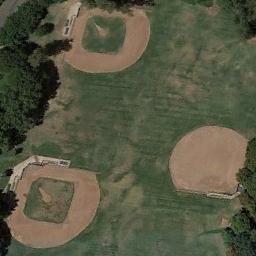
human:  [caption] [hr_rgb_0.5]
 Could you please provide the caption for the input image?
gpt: The baseball field is surrounded by trees .

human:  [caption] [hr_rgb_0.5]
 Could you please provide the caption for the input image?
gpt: Three baseball diamonds surrounded by some trees and some trees beside .

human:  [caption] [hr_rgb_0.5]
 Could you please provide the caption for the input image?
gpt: There are three baseball diamonds in the grass surrounded next to the forests .

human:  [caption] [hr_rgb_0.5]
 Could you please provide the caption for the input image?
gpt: Three baseball diamonds are in the middle of grass next to many trees .

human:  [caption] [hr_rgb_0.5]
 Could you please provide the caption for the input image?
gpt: Many trees are beside the three baseball diamonds .